高三 · 度量几何学
如图, 在半径为 $\sqrt{7}$ 的 $\odot O$ 中, 弦 $A B, C D$ 相交于点 $P, P A=P B=2, P D=1$, 则圆心 $O$ 到弦 $C D$ 的距离为 ( )

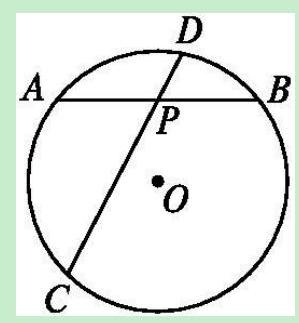
A. $\frac{1}{2}$
B. $\frac{\sqrt{3}}{2}$
C. $\frac{\sqrt{3}}{3}$
D. $\sqrt{3}$
答案: B
解析: 解答：由相交弦定理得 $\mathrm{PA} \cdot \mathrm{PB}=\mathrm{PC} \cdot \mathrm{PD}$.